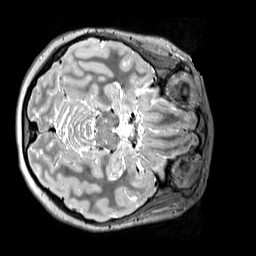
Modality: T2w
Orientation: axial
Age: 9
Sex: female
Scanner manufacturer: siemens
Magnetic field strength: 3 T
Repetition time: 3.2 s
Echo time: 0.408 s